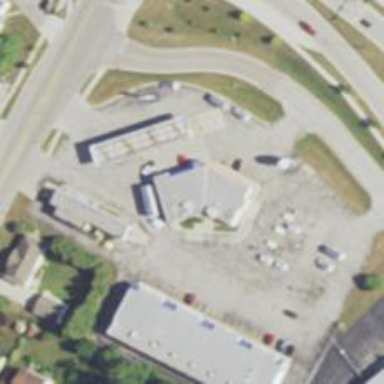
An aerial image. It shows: Convenience shop.